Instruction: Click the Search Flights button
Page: home
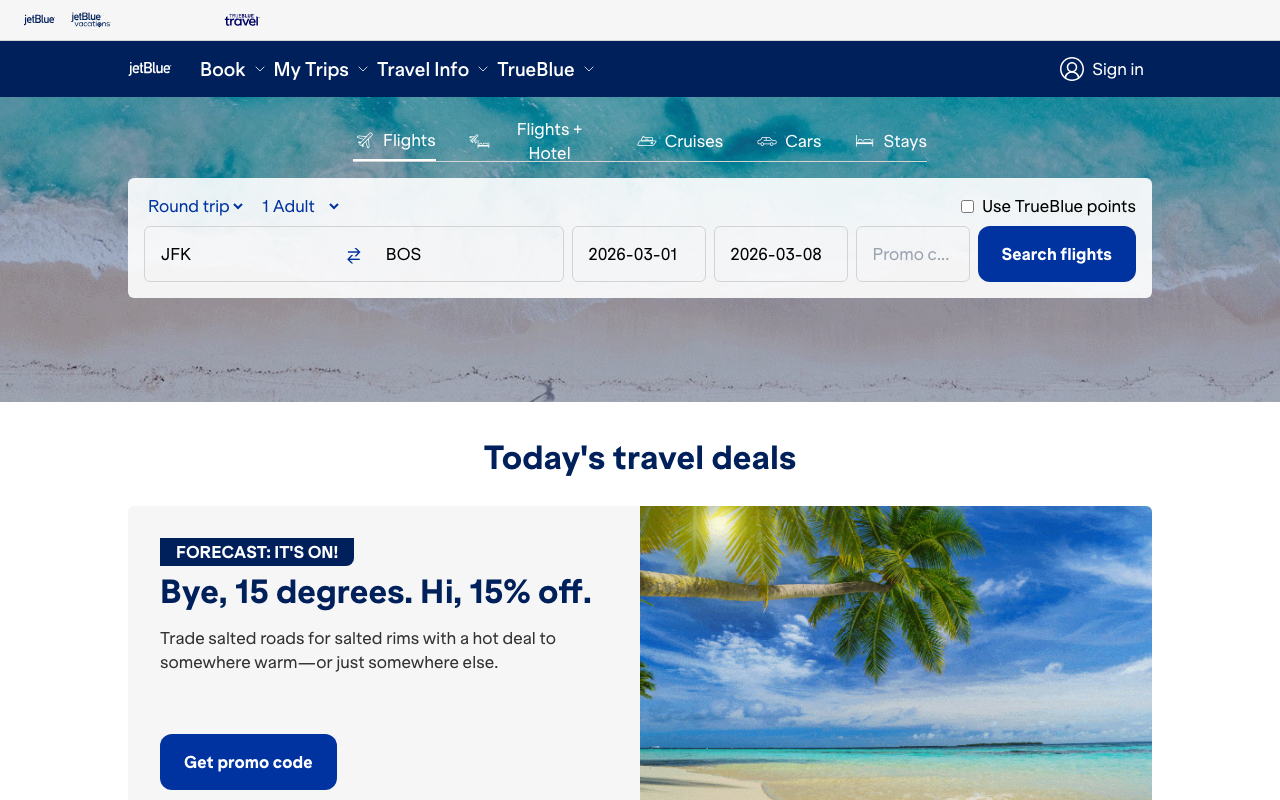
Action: click